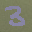
Label: 3